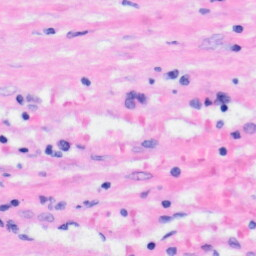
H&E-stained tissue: Liver